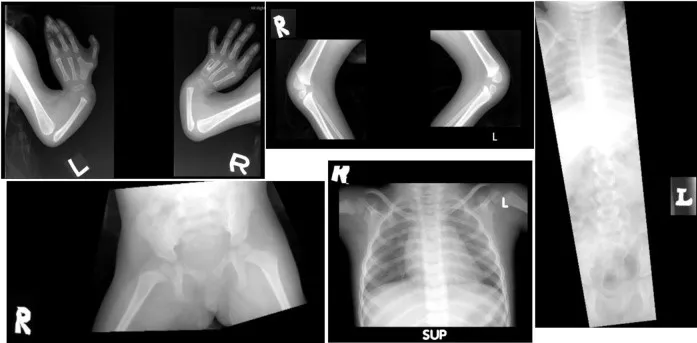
Patient's radiograph at the age of 2 years old. There was a shortened ulnar, with the absence of radius bilaterally, and fusion of the left metacarpal bone. The spine and pelvic bone appeared normal.
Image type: radiology (x_ray)